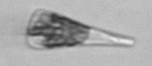
Label: Licmophora